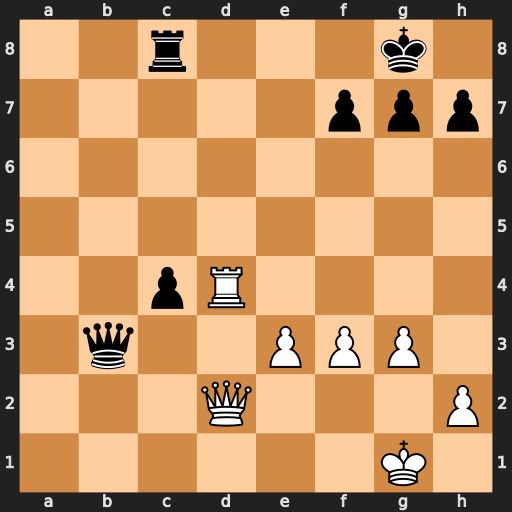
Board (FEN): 2r3k1/5ppp/8/8/2pR4/1q2PPP1/3Q3P/6K1
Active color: w
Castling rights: -
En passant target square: -
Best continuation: Rd8+ Rxd8 Qxd8#